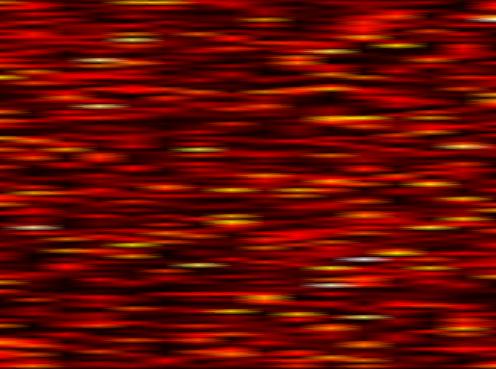
Label: UFMC